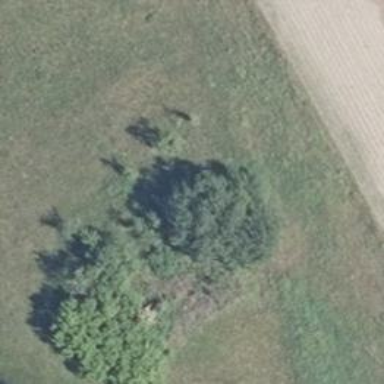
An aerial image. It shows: Beautiful tree in nature.